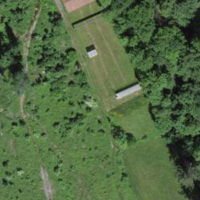
EUNIS habitat code: 44
Species observed at this site:
Regulus regulus
Fringilla coelebs